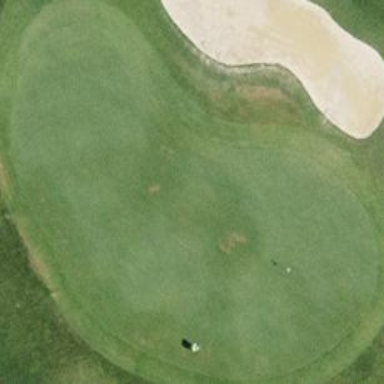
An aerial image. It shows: Picturesque green golfing area with grass land use.